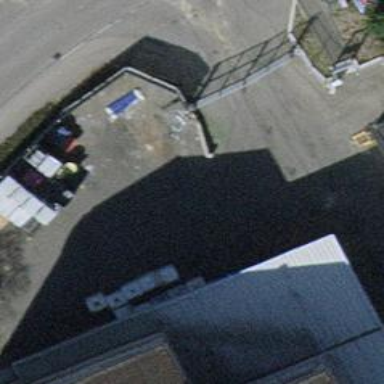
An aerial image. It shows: View of roof of building.